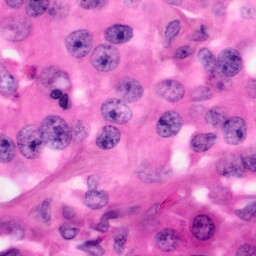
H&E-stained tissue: Pancreatic